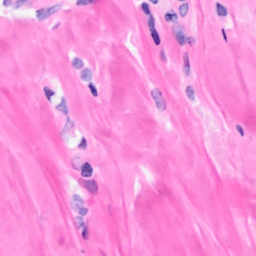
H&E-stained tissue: Breast